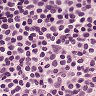
Metastatic tissue present: no